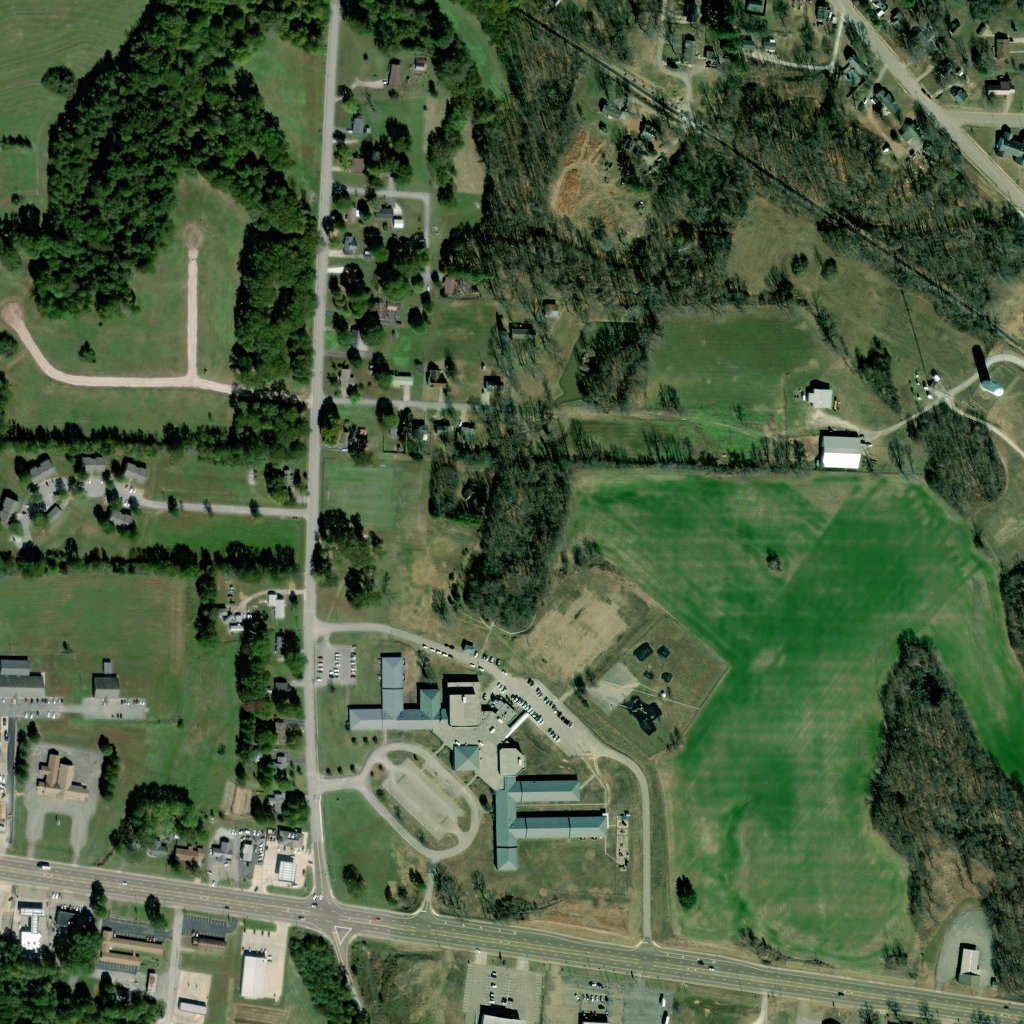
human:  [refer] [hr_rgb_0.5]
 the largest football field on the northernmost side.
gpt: <box>[[31, 45, 41, 51, 0]]</box>